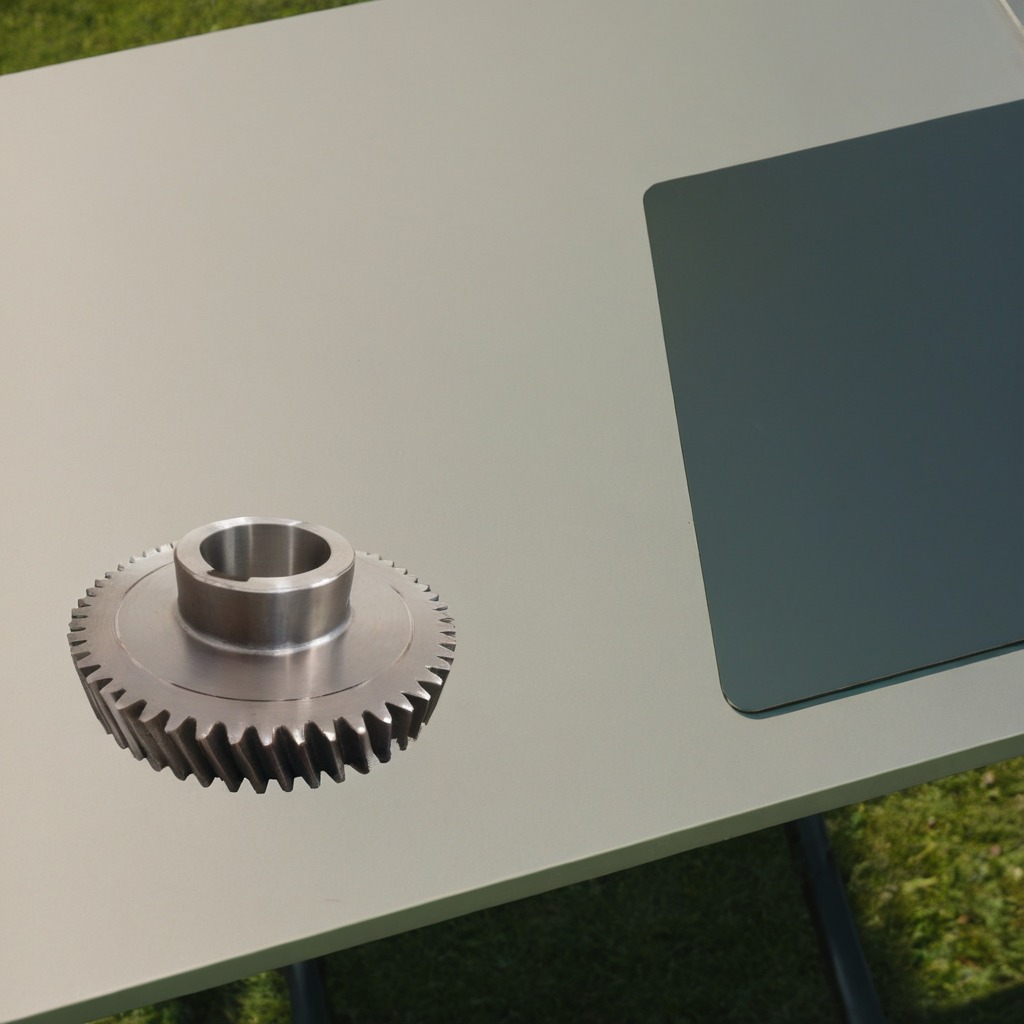
A steel gear with teeth is lying on the textured surface.